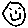
Label: smiley face